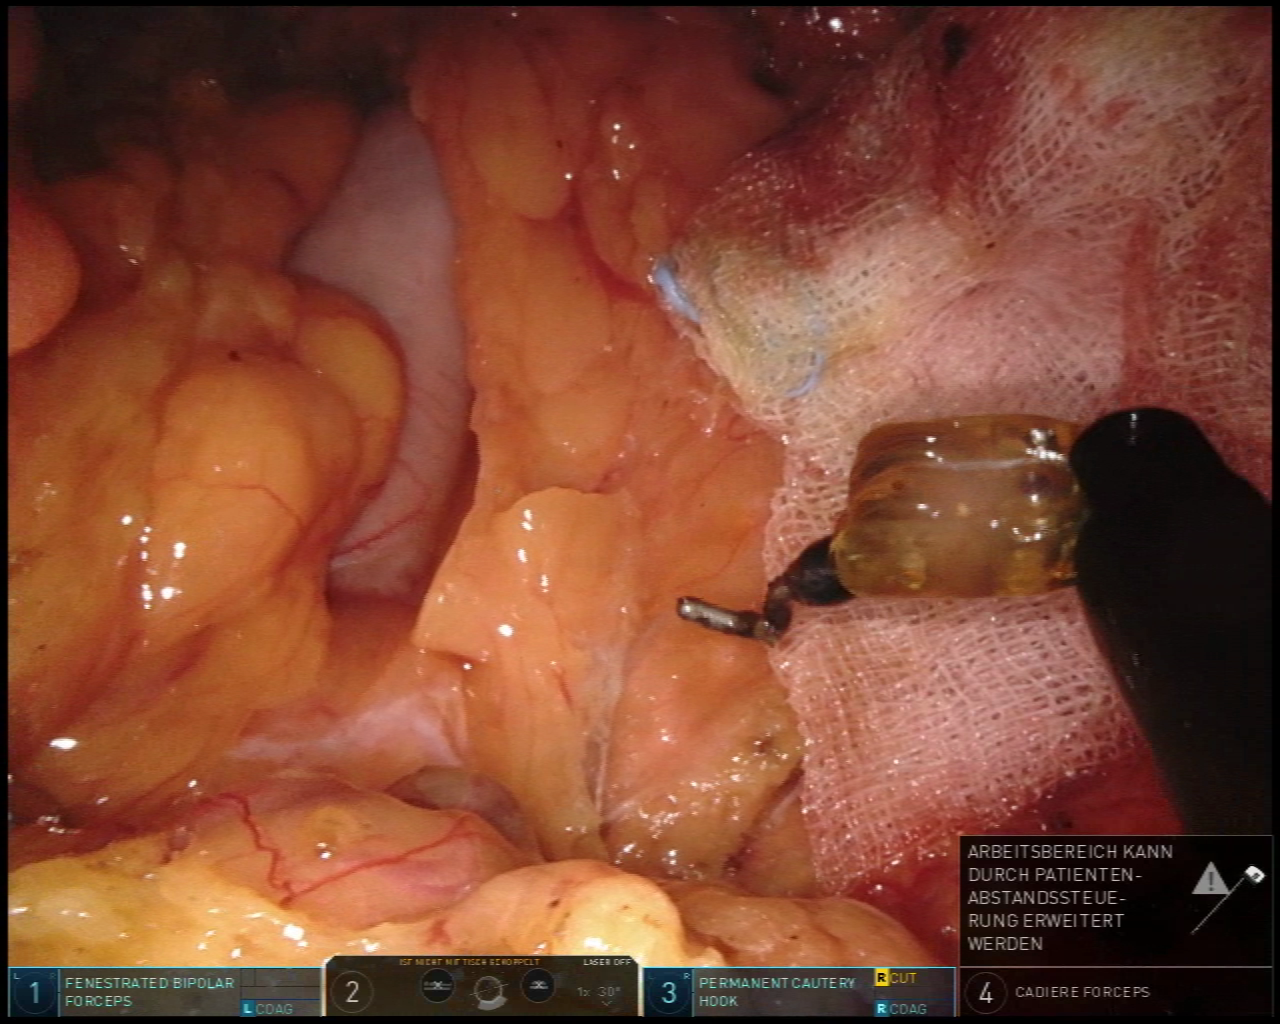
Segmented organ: stomach
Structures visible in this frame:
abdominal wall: no
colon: no
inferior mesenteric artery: no
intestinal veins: no
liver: no
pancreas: yes
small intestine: no
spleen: no
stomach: yes
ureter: no
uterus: no
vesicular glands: no